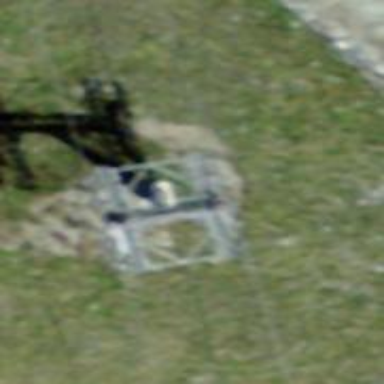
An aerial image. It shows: Pylon for aerialway.